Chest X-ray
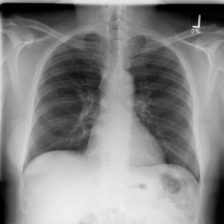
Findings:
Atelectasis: positive
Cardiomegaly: negative
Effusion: negative
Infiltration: negative
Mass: negative
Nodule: negative
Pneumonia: negative
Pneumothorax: negative
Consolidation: negative
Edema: negative
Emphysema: negative
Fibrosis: positive
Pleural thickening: negative
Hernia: negative